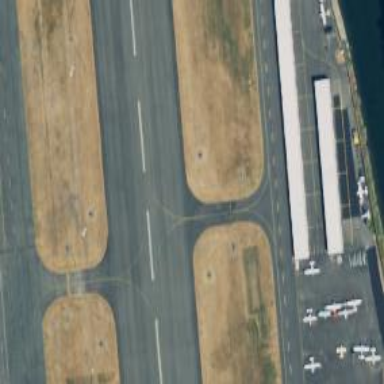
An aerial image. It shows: View of taxiway at the airport.